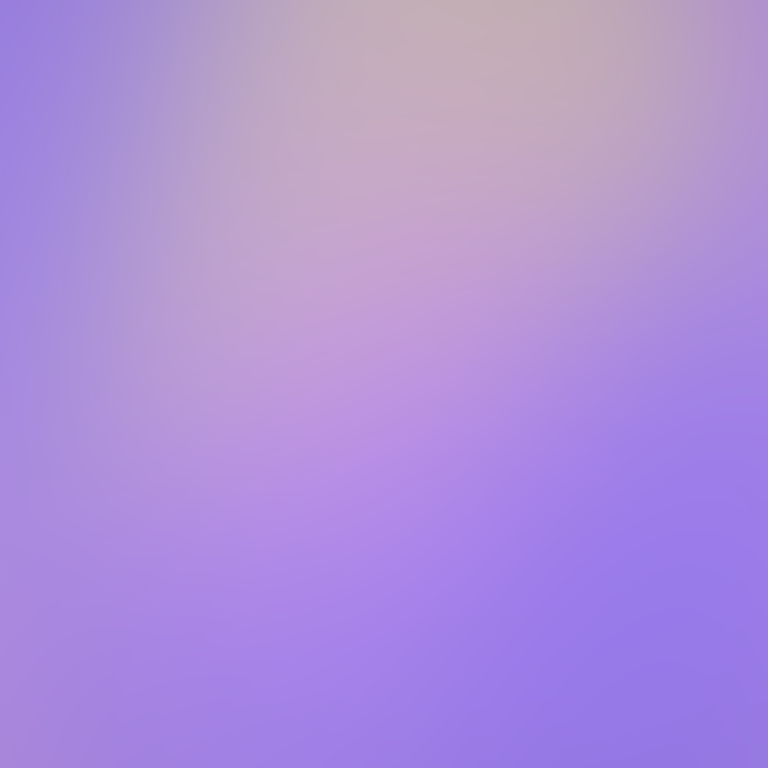
Abstract light effect, smooth gradient from soft lavender to pale pink, serene atmosphere, diffuse glow, no room, no furniture, no objects.